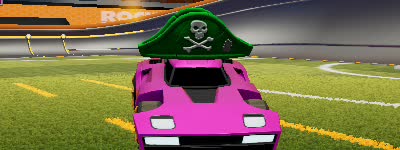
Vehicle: breakout